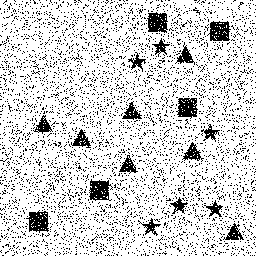
Squares: 5
Triangles: 7
Stars: 6
Total shapes: 18